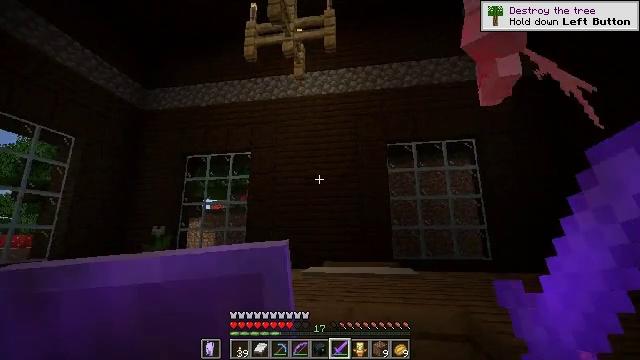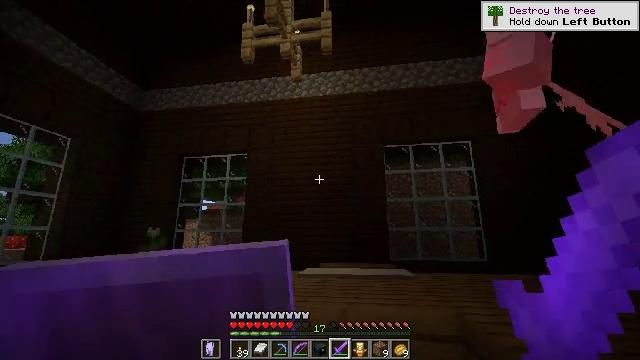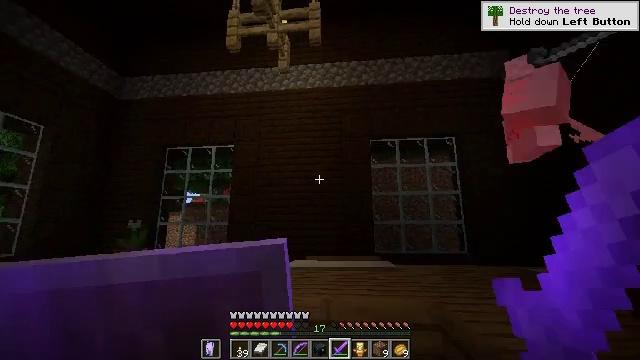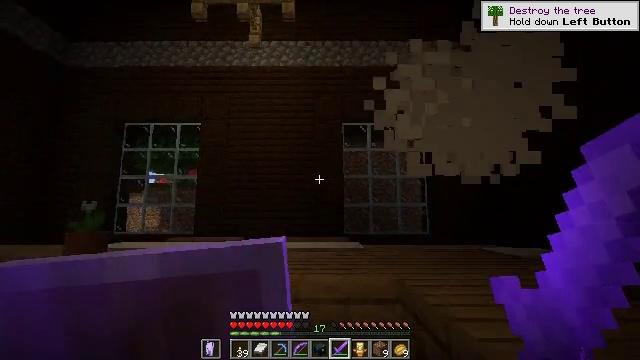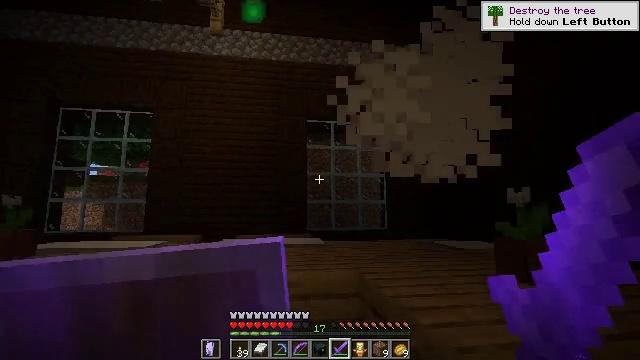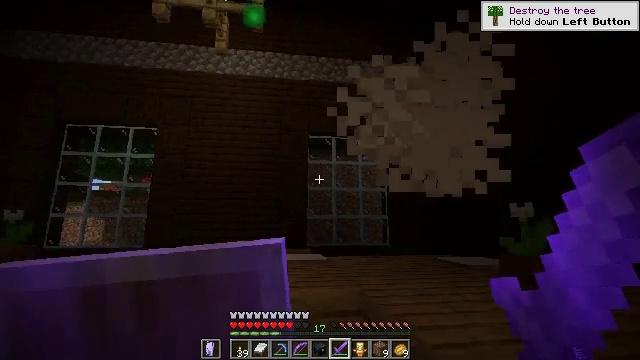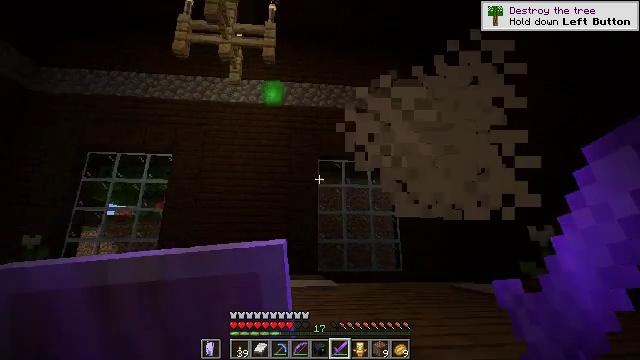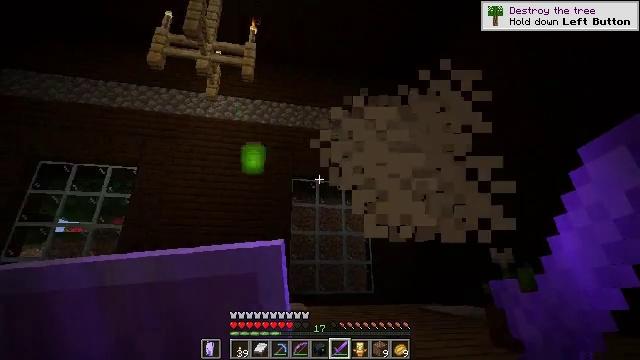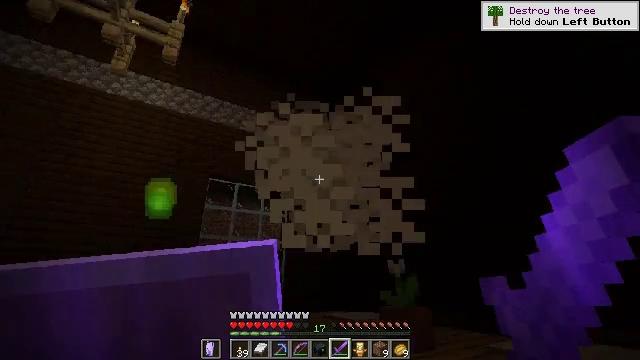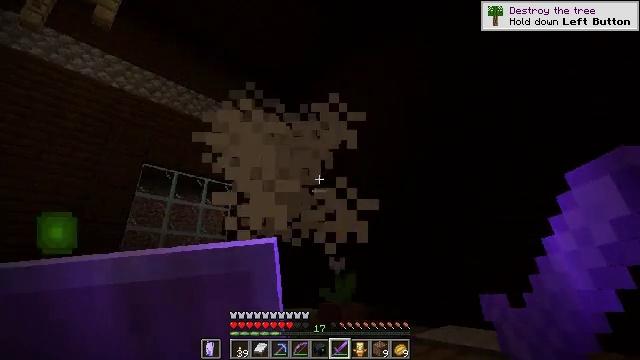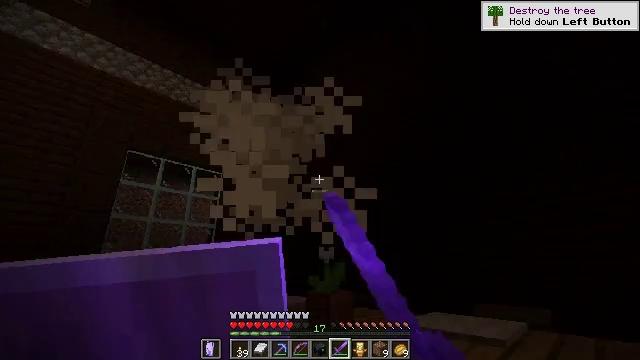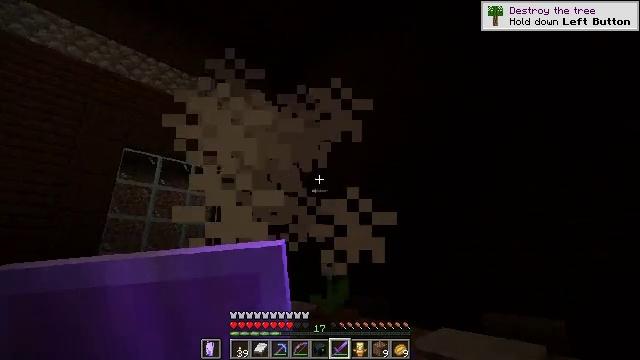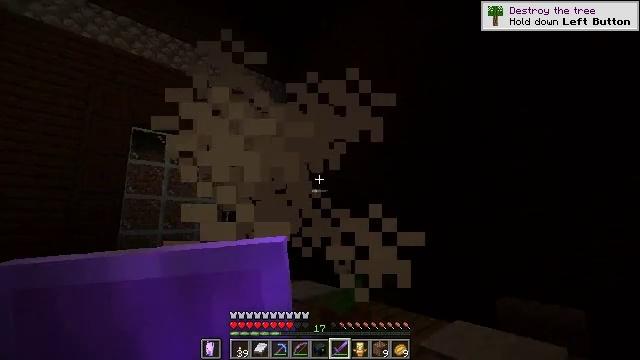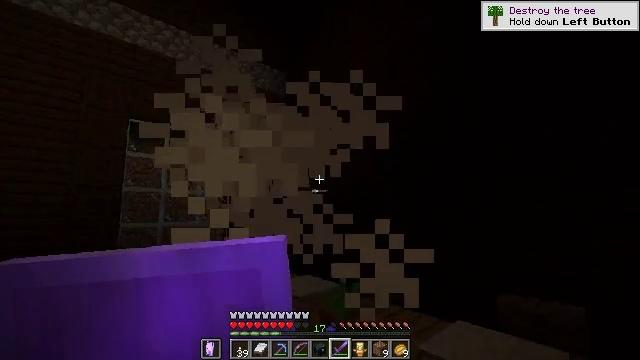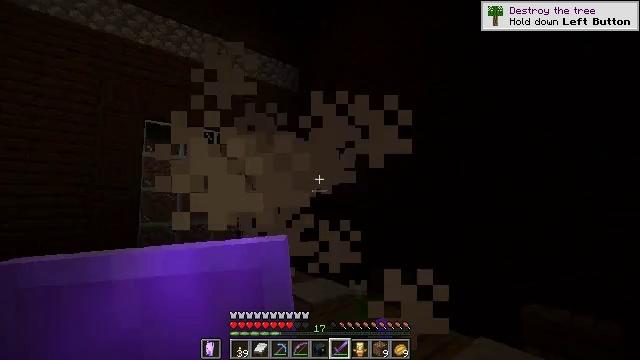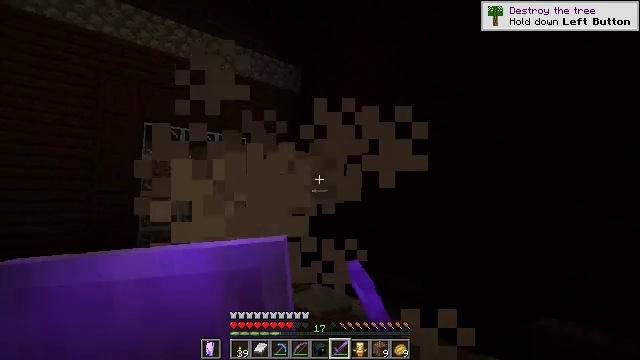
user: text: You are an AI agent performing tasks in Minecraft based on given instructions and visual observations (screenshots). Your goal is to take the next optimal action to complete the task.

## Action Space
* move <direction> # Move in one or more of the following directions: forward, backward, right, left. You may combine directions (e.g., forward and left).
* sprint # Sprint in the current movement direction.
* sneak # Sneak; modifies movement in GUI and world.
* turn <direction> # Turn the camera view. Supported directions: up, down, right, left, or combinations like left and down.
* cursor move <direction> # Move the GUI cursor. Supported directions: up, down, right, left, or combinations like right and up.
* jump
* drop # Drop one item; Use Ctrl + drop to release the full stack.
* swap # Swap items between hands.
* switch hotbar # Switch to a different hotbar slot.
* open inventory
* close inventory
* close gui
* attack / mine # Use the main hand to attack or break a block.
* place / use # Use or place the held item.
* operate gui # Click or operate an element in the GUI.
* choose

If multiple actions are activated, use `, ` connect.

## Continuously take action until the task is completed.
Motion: motion action
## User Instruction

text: Destroy the summoned mob.
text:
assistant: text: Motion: no_op
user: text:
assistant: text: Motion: turn right and down
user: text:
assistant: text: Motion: turn right and down
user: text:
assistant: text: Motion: turn right
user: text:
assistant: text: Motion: turn up
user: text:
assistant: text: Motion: turn left and up
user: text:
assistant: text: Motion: turn right and up
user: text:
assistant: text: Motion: turn right and up
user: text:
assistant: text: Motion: turn right, attack / mine
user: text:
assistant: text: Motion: move forward, turn right and down, attack / mine
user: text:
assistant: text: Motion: move forward, turn down, attack / mine, jump
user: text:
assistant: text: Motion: move forward, turn left and down, attack / mine, jump
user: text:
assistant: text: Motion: move forward, turn down, jump
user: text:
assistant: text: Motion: move forward, turn left and down, attack / mine, jump
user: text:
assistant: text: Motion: move forward, attack / mine, jump
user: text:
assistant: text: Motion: move forward, turn left and down, attack / mine
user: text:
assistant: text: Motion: move forward, turn left and down
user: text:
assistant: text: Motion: move forward, turn left and down
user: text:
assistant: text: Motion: move forward, turn left and down
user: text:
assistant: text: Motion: move forward, turn left and down
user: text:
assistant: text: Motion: move forward, turn left and down
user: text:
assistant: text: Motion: move forward, turn left and down, jump
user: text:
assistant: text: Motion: move forward, turn left and down, jump
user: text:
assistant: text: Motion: move forward, turn left and down, jump
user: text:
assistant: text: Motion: move forward, turn left and down, jump
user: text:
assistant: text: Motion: move forward, turn left, jump
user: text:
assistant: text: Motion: move forward, turn left, jump
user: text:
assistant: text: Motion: move forward, turn left, jump
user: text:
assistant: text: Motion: move forward, turn left, jump
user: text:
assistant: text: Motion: move forward, turn left, jump